Question: I have some radio-like control in a HTML form that looks like this:

Only one of these buttons can be depressed at once, but they're simply jQuery controlled '<div>'s.
How would I send the name of the button that is depressed with the form data? For example, 'type=tiny'.
I assume I'd use jQuery, but is there any pitfalls to doing it with JavaScript? Will I need to hook the form submit event or something?
Thanks.
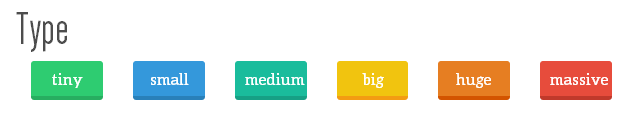
Answer: You can turn radio buttons into buttons, this is a quick idea
'''
<div class="buttons">
<input type="radio" name="rb" id="rb1" value="1"/><label for="rb1">One</label>
<input type="radio" name="rb" id="rb2" value="2" /><label for="rb2">Two</label>
<input type="radio" name="rb" id="rb3" value="3"/><label for="rb3">Three</label>
</div>
'''
'''
.buttons input {
display:none;
}
.buttons input + label{
cursor: pointer;
width: 2em;
padding: .3em;
border: 1px solid black;
color: #000;
box-shadow: 0 0 1px 1px rgba(0, 0, 0, 0.1);
}
.buttons input:checked + label{
background-color: red;
}
.buttons input + label:hover{
color: #222;
box-shadow: 0 0 1px 1px rgba(0, 0, 0, 0.3);
}
'''
<URL>